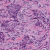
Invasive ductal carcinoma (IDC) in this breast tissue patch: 1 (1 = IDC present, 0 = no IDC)